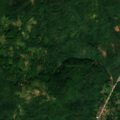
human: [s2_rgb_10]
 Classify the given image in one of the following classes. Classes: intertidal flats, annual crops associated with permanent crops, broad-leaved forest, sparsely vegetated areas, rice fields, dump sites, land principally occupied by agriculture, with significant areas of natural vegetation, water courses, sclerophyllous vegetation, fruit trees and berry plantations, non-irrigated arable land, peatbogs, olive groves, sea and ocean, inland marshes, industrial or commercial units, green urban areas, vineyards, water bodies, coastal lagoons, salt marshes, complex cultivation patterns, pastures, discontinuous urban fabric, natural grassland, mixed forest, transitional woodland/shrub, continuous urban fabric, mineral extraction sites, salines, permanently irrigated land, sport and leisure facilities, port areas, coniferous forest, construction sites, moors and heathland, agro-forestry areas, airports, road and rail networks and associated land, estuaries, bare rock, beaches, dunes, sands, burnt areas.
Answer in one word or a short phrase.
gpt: land principally occupied by agriculture, with significant areas of natural vegetation, broad-leaved forest